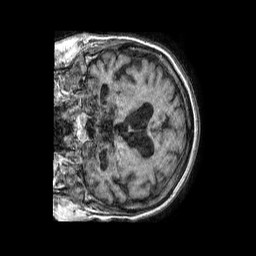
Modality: T1w
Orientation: coronal
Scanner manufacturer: philips
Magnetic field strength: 1.5 T
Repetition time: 0.007988 s
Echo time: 0.003672 s